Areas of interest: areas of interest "Park and greenspace"
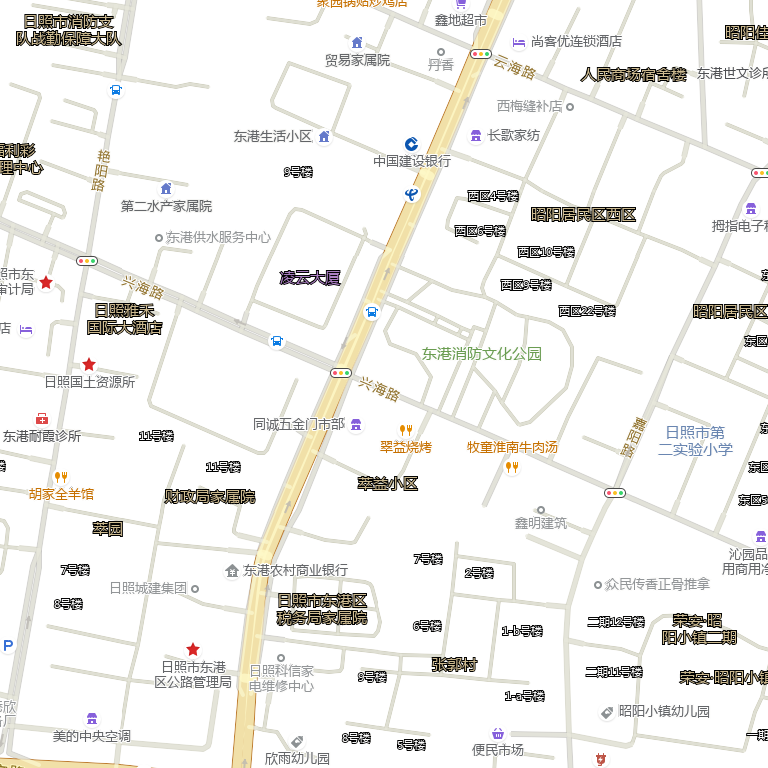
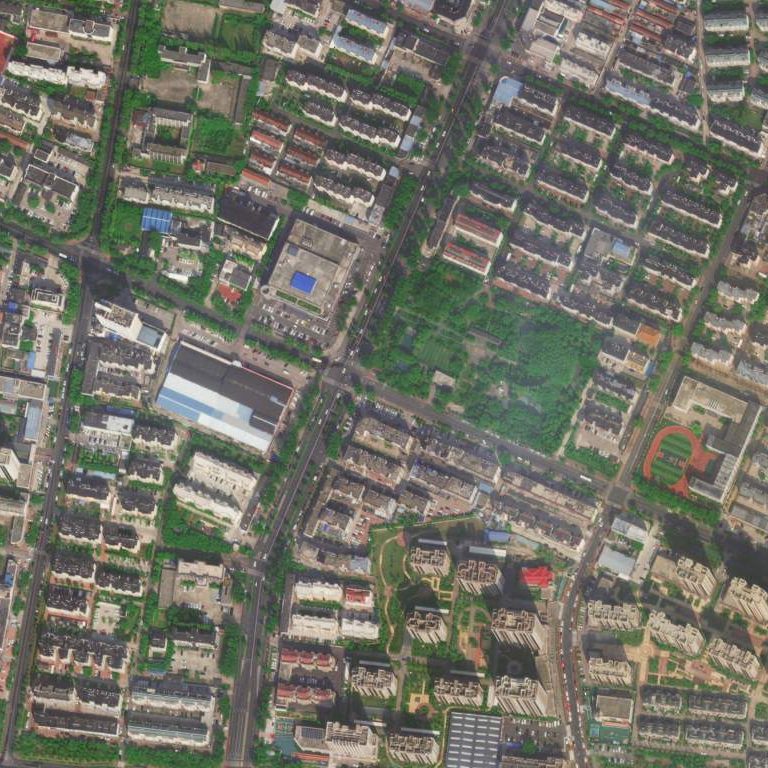